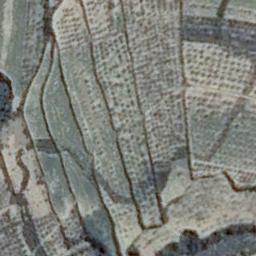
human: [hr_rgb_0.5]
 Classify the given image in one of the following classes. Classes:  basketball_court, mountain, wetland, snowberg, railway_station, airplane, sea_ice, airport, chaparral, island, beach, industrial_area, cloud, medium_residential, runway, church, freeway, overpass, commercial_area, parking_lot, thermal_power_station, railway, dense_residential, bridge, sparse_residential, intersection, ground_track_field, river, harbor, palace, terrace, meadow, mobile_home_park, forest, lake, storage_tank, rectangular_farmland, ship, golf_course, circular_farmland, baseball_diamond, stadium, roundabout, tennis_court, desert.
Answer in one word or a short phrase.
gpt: terrace